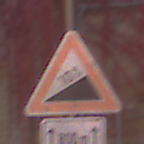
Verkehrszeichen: Steigung10
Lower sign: LaengeEinerStrecke1
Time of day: MorningAfternoon
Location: Outdoor (Urban)
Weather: Clear
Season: NotSpecified
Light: Natural